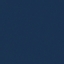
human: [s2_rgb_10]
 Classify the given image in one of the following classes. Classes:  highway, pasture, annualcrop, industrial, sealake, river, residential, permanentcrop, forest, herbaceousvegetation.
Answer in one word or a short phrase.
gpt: SeaLake